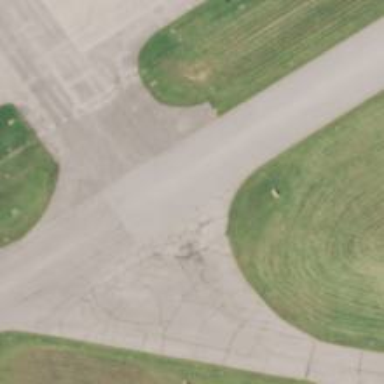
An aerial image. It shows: Image of taxiway at airport.